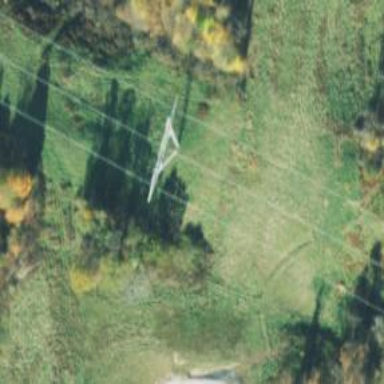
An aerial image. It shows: Lattice structure tower used for power transmission.